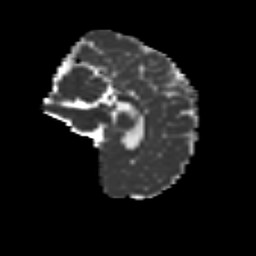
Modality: MD
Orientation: sagittal
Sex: male
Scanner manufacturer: siemens
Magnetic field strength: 3 T
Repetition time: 5 s
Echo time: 0.071 s